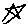
Label: star